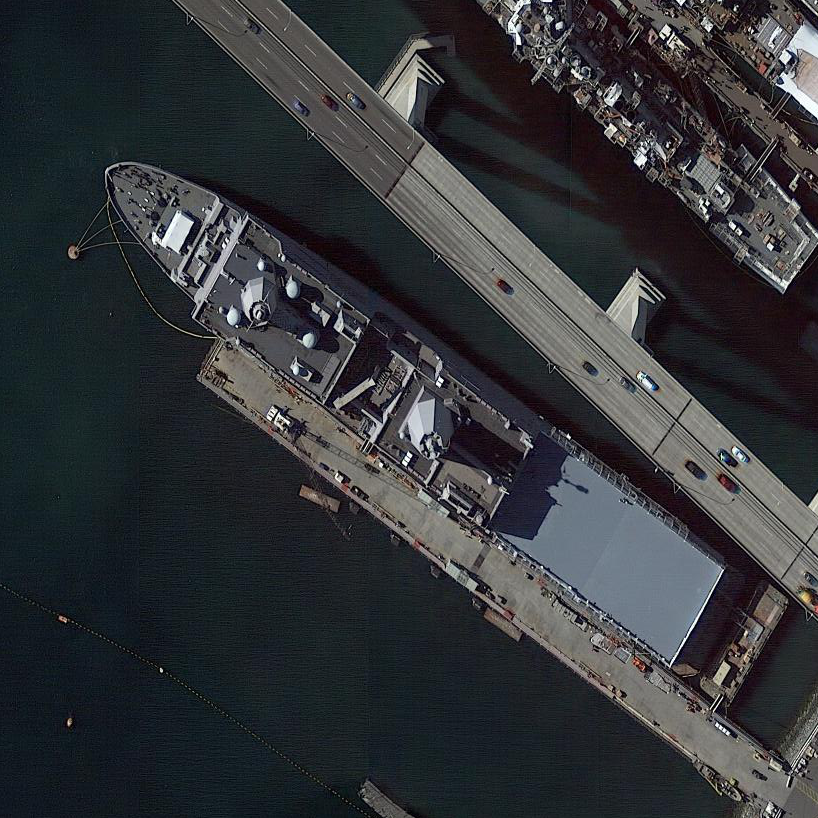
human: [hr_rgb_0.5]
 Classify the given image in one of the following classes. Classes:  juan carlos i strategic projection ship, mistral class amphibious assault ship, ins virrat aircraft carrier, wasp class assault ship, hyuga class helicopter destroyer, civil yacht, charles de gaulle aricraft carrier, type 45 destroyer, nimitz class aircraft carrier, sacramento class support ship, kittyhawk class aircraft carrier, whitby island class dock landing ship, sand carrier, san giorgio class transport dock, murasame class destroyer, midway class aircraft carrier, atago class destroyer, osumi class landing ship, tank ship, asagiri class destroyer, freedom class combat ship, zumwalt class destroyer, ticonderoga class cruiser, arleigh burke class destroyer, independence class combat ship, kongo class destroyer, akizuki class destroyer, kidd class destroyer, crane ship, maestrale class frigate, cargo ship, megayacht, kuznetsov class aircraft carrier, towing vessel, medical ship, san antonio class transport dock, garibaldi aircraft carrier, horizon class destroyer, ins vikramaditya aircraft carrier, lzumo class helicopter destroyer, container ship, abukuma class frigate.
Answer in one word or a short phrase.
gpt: San Antonio class transport dock